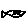
Label: fish